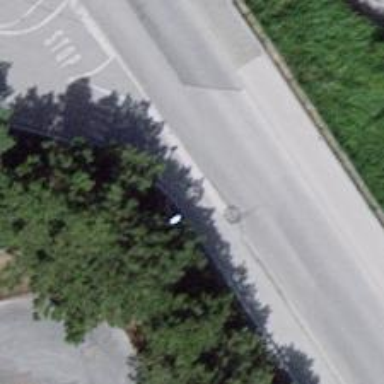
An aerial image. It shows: Kerb serving as barrier.